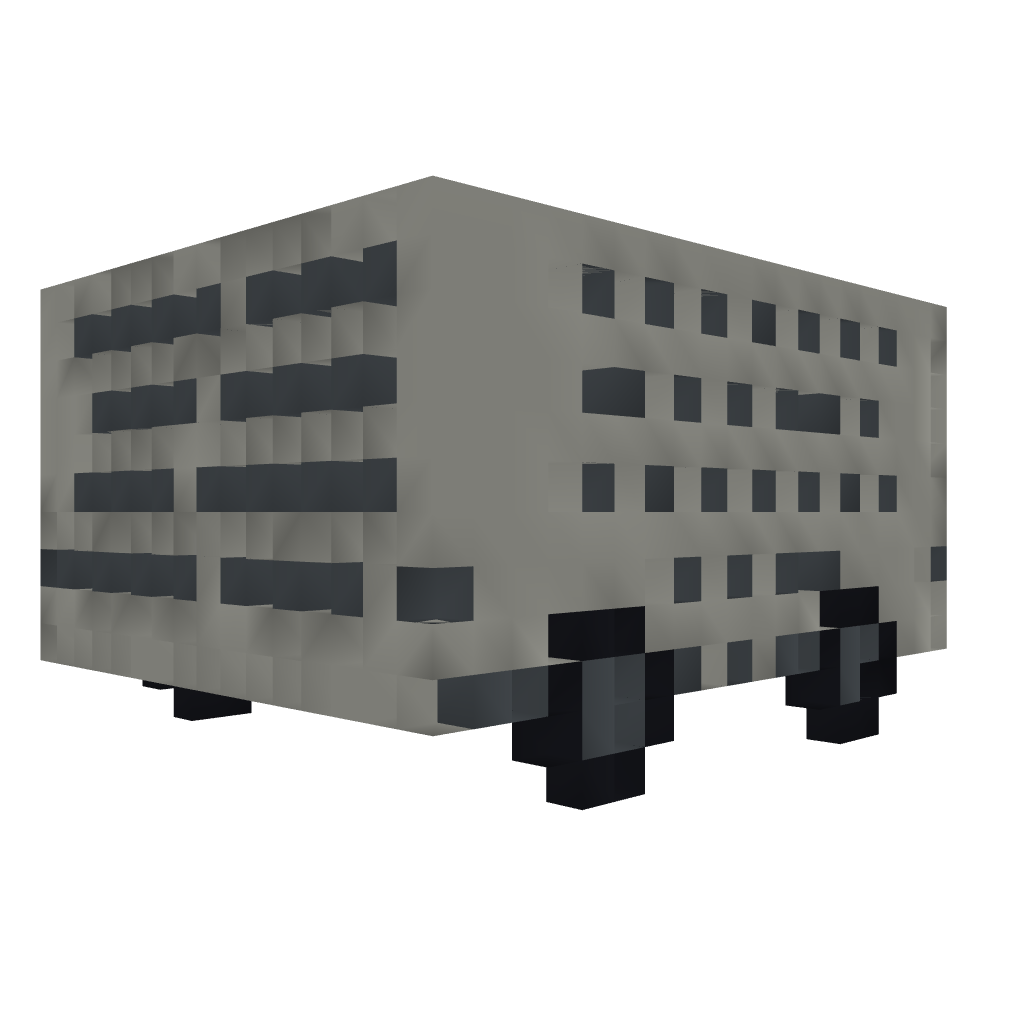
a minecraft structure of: Giant Minecart